Interaction volume radius: 5 \u00c5
Interaction volume height: 25 \u00c5
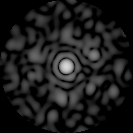
Disorder parameter: 0.8278